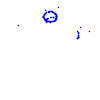
Particle: proton